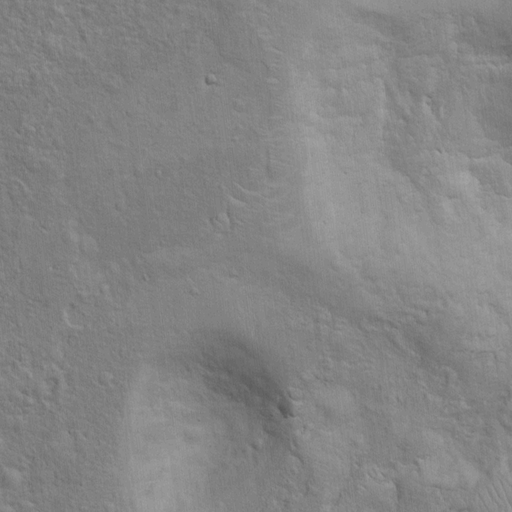
Classes present: Background, Cone